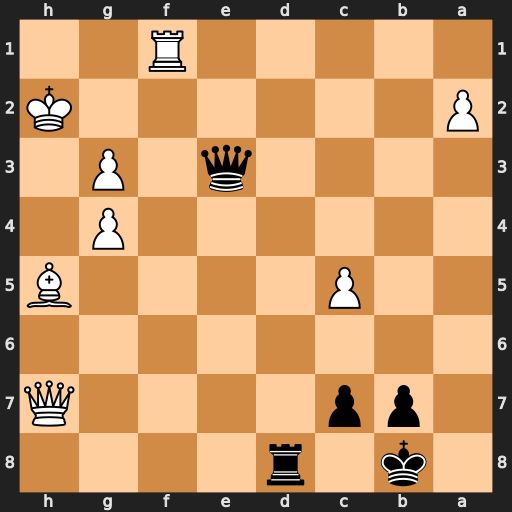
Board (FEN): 1k1r4/1pp4Q/8/2P4B/6P1/4q1P1/P6K/5R2
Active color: b
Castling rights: -
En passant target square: -
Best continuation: Qe2+ Kh3 Qxf1+